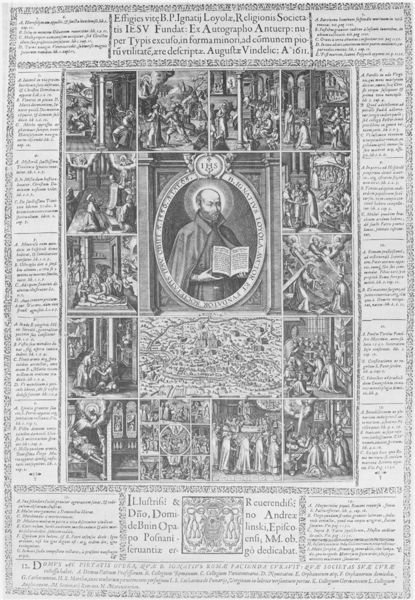
Titel: Effigies vite B.P.Ignatij Loyolae
Künstler: Cornelis d.Ä. Galle
Standort: Wolfenbüttel
Institution: Herzog August Bibliothek
Schlagwörter: hand, mann, frauen, landschaft, menschen, stadt, grau, männer, schwarz, säule, säulen, weiss, hochformat, bart, bibel, geschichte, rahmen, bild, bildnis, portrait, gewand, halbfigur, kutte, mantel, blatt, oval, schrift, bilder, fotos, ansicht, ort, grafik, graphik, spalten, figuren, inschrift, faltenwurf, buch, medaillon, kreuz, religion, druck, schwarzweiss, stich, seite, illustration, text, zeitung, knien, beschriftung, beten, buchdruck, buchseite, wappen, karte, druckg, landschaftsbild, heiligenschein, amulett, christus, jesus, kreuzigung, mönch, heiliger, plan, zeilen, register, mittelfeld, maria, kupferstich, szenen, abbildungen, latein, druckerei, erzählung, evangelium, heiligenkranz, ihs, jesuiten, rafik, ignatius, paneele, gechichte, krche, mnemosyne, heiligernschein, loyola, kreuzganz